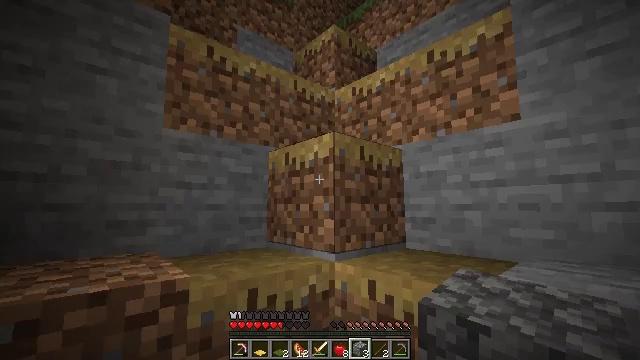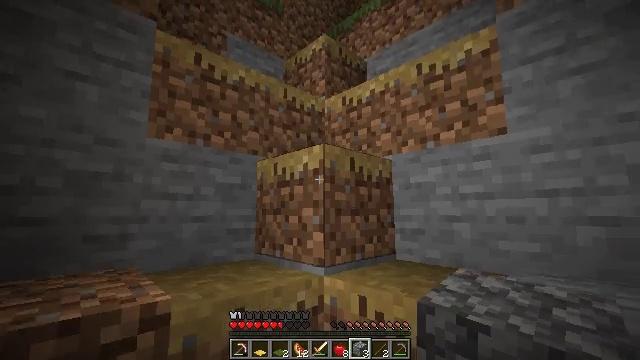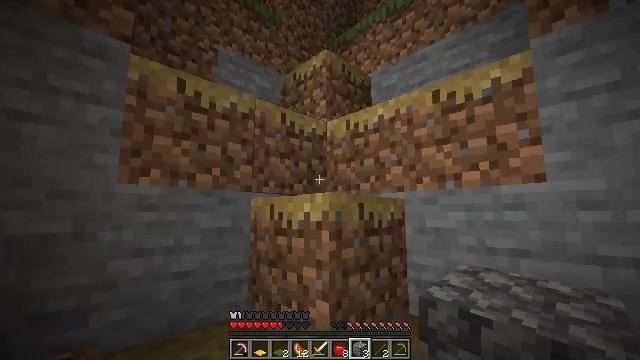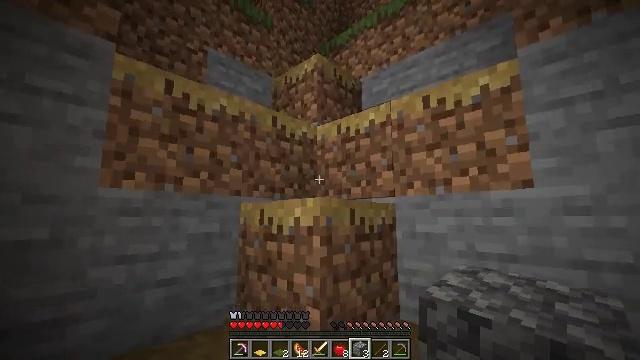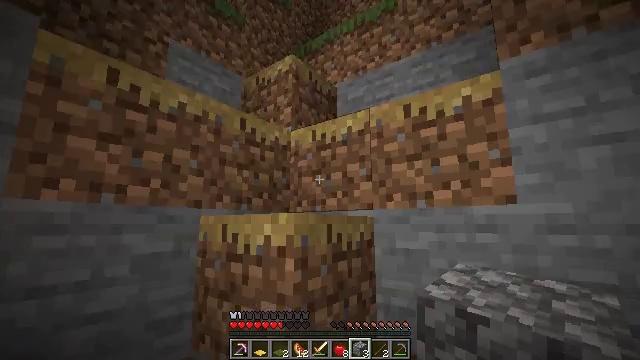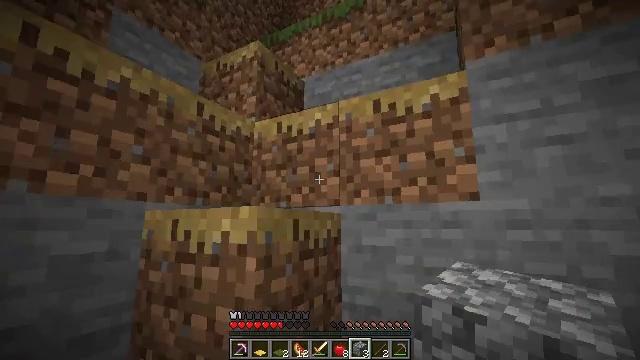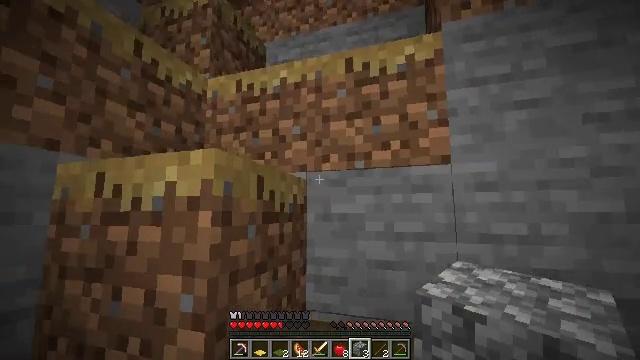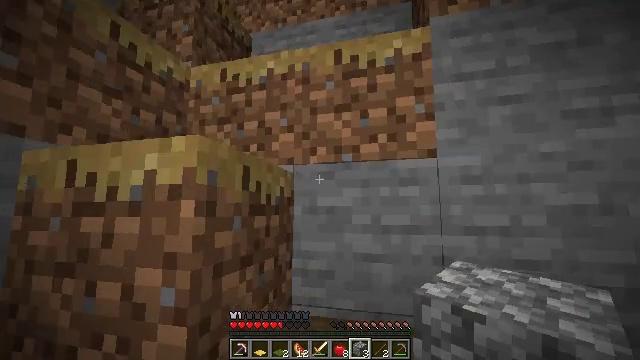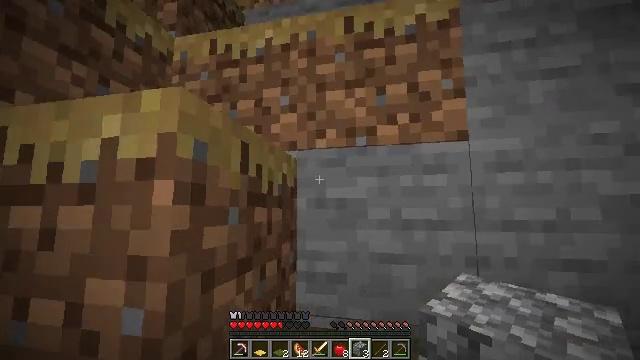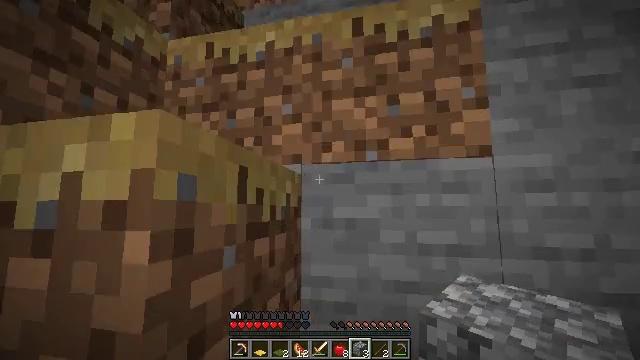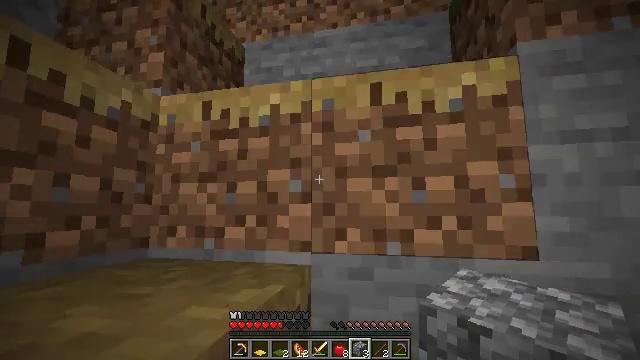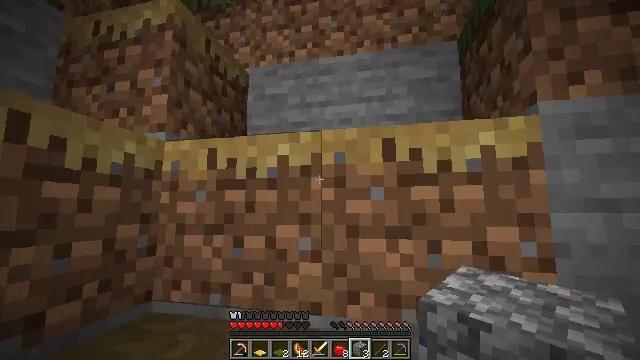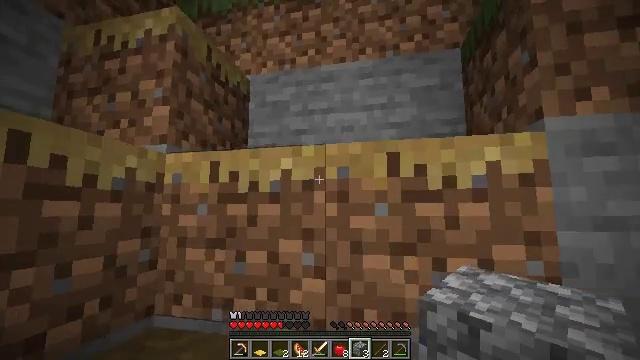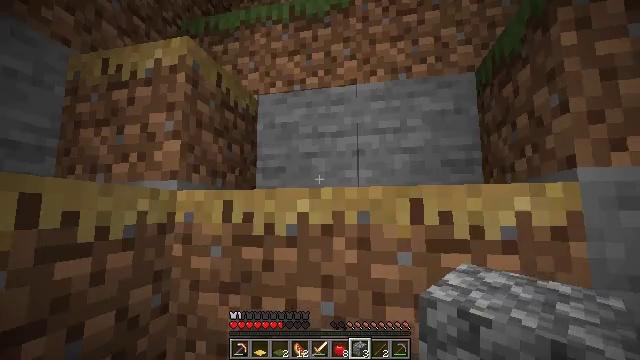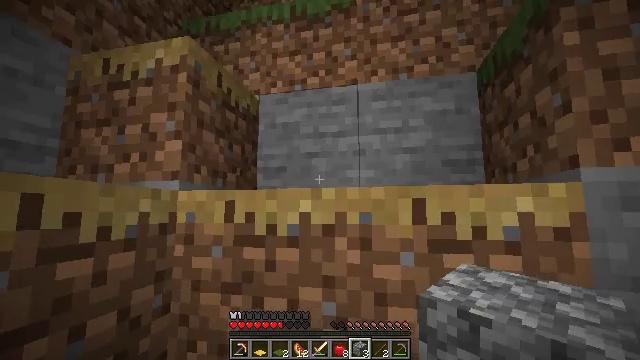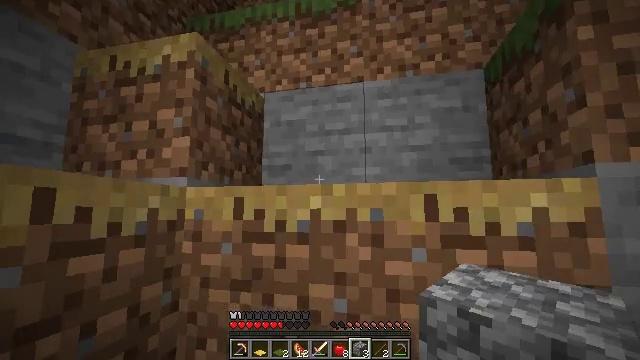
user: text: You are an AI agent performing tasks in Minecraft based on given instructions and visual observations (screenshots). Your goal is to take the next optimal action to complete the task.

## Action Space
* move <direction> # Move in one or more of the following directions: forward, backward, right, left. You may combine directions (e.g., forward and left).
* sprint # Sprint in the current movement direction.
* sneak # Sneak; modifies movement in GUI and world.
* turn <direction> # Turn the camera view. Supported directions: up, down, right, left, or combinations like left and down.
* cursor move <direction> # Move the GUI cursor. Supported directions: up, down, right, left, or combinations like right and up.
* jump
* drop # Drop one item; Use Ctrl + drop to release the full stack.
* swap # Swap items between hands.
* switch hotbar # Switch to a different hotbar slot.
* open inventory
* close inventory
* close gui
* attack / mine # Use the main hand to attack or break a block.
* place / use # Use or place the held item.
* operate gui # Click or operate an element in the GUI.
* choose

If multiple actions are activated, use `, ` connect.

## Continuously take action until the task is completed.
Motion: motion action
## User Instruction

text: Mine oak leaves.
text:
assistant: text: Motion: move forward, turn right and up, jump
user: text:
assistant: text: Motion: move forward, jump
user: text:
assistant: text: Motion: move forward, turn right, jump
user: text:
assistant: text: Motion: move forward, turn right and up, jump
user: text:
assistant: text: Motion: move forward, turn right, jump
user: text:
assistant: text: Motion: move forward, turn right and down, jump
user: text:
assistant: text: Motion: move forward, turn right, jump
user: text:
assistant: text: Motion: move forward, turn right, jump
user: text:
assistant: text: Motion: move forward, jump
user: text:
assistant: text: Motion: move forward, jump
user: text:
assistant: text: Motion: move forward, jump
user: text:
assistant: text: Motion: move forward, jump
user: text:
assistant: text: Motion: move forward, jump
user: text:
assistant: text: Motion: move forward, jump
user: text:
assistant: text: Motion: move forward, jump
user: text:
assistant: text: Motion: move forward, jump
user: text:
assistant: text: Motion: move forward, jump
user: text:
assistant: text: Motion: move forward, jump
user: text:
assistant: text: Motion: move forward, jump
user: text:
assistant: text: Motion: move forward, jump
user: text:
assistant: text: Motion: move forward, jump
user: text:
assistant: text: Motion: move forward, jump
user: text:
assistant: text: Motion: move forward, jump
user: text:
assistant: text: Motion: move forward, jump
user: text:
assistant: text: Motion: move forward, jump
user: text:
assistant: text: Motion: move forward, jump
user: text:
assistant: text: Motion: move forward, jump
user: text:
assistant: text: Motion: move forward, jump
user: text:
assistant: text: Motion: move forward, jump
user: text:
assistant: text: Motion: move forward, jump